Question: I want to use tripcolor from matplotlib.pyplot to view the colored contours of some of my data.
The data is extracted from an XY plane at z=cst using Paraview. I directly export the data in csv from Paraview which triangulates the plane for me.
The problem is that depending on the plane position (ie the mesh) tripcolor gives me sometimes good or bad results.
Here is a simple example code and results to illustrate it:
'''
import matplotlib.pyplot as plt
import numpy as np
p,u,v,w,x,y,z = np.loadtxt('./bad.csv',delimiter=',',skiprows=1,usecols=(0,1,2,3,4,5,6),unpack=True)
NbLevels = 256
plt.figure()
plt.gca().set_aspect('equal')
plt.tripcolor(x,y,w,NbLevels,cmap=plt.cm.hot_r,edgecolor='black')
cbar = plt.colorbar()
cbar.set_label('Velocity magnitude',labelpad=10)
plt.show()
'''

Here is the <URL> that causes the problem.
I've heard that matplotlib's tripcolor is sometimes buggy, so is it a bug or not ?
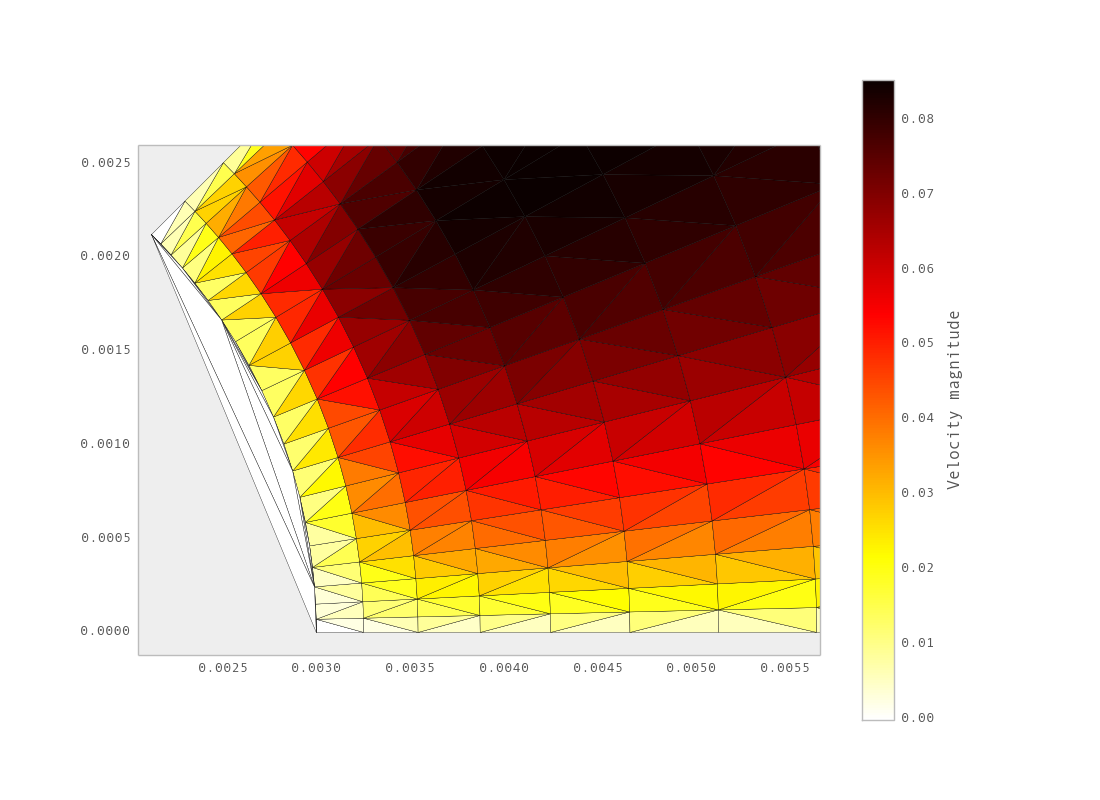
Answer: As highlighted by @Hooked this is the normal behaviour for a Delaunay triangulation.
To remove unwanted triangles you should provide your own 'Triangulation' by passing explicitly the triangles.
This is quite easy in your case as your data is almost structured: I suggest performing a Delaunay triangulation in the plane (r, theta) then passing these triangles to the initial (x, y) arrays. You can make use of the the built-in 'TriAnalyzer' class to remove very triangles from the (r, theta) triangulation (they might exists due to round-off errors).
'''
import matplotlib.pyplot as plt
import numpy as np
import matplotlib.tri as mtri
p,u,v,w,x,y,z = np.loadtxt('./bad.csv',delimiter=',',skiprows=1,usecols=(0,1,2,3,4,5,6),unpack=True)
r = np.sqrt(y**2 + x**2)
tan = (y / x)
aux_tri = mtri.Triangulation(r/np.max(r), tan/np.max(tan))
triang = mtri.Triangulation(x, y, aux_tri.triangles)
triang.set_mask(mtri.TriAnalyzer(aux_tri).get_flat_tri_mask())
NbLevels = 256
plt.figure()
plt.gca().set_aspect('equal')
plt.tripcolor(triang, w, NbLevels, cmap=plt.cm.jet, edgecolor='black')
cbar = plt.colorbar()
cbar.set_label('Velocity magnitude',labelpad=10)
plt.show()
'''